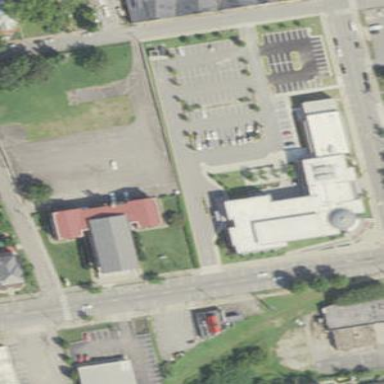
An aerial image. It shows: Building that serves as library.